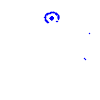
Particle: proton